Question: I am trying to load a JS file using <URL> using the below code:
'''
yepnope({
load: '<?php echo base_url(); ?>static/js/highlight.min.js',
complete: function()
{
hljs.tabReplace = ' ';
hljs.initHighlightingOnLoad();
}
});
'''
However when I look in firebug to see what is loading it shows that it is being loaded twice. Am I doing anything wrong because I am confused?

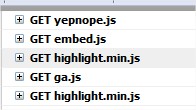
Answer: Should have really looked harder for existing <URL> before posting.
> I'm seeing two requests in my dev tools, why is it loading everything twice?Depending on your browser and your server this could mean a couple
different things. Due to the nature of how yepnope works, there are
two requests made for every file. The first request is to load the
resource into the cache and the second request is to execute it (but
since it's in the cache, it should execute immediately). Seeing two
requests is pretty normal as long as the second request is cached. If
you notice that the second request isn't cached (and your script load
times are doubling), then make sure you are sending the correct cache
headers to allow the caching of your scripts. This is vital to
yepnope. It will not work without proper caching enabled. We actually
test to make sure things aren't loaded twice in our test suite, so if
you think we may have a bug in your browser regarding double loading,
we encourage you to run the test suite to see if the double loading
test passes.